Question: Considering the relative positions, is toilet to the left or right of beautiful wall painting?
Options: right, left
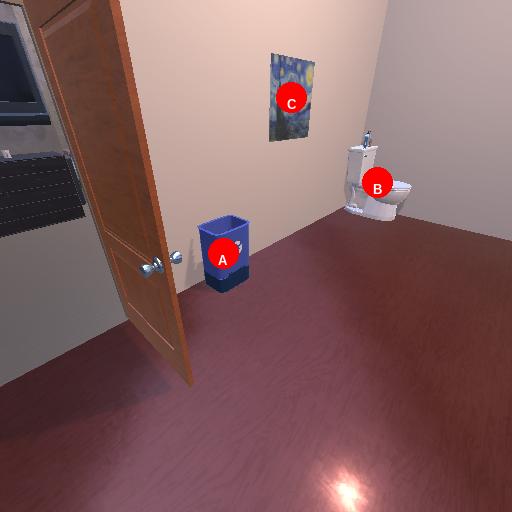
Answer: right